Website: lowes
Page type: billing-address
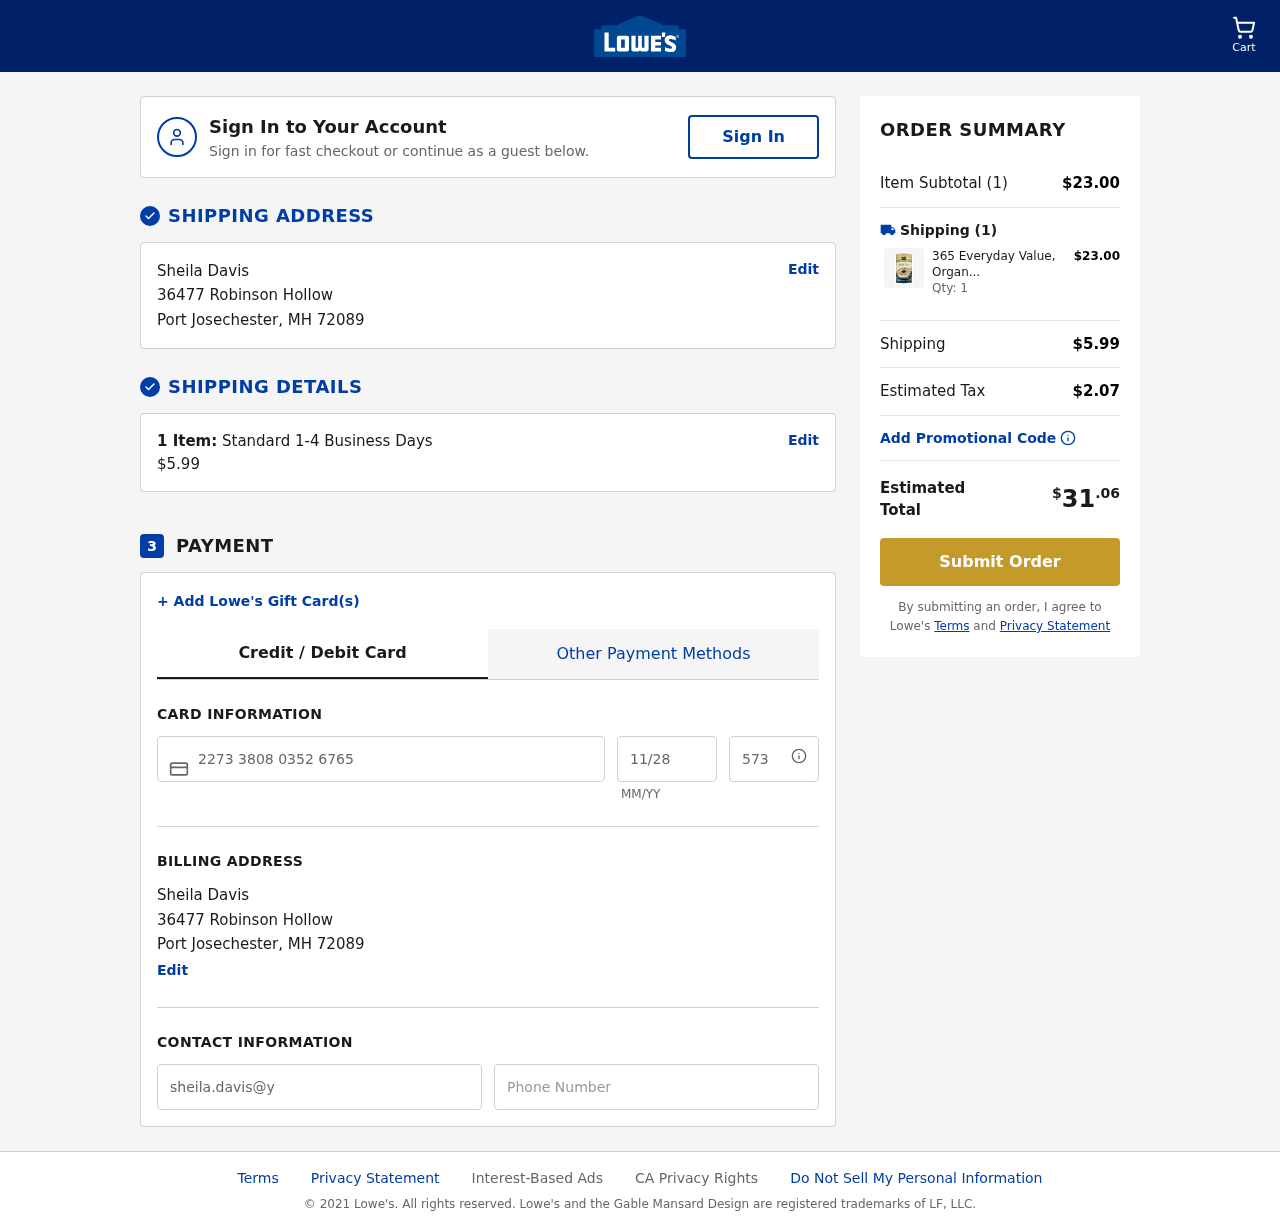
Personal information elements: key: PII_CARD_CVV
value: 573
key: PII_CARD_EXPIRY
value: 11/28
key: PII_CARD_NUMBER
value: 2273 3808 0352 6765
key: PII_CITY
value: Port Josechester
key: PII_EMAIL
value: sheila.davis@yahoo.com
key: PII_FULLNAME
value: Sheila Davis
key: PII_PHONE
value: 7417976201
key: PII_POSTCODE
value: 72089
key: PII_STATE_ABBR
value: MH
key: PII_STREET
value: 36477 Robinson Hollow
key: PII_FULLNAME2
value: Sheila Davis
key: PII_CITY2
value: Port Josechester
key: PII_STATE_ABBR2
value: MH
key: PII_POSTCODE_FULL
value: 72089
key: PII_POSTCODE_NUMERIC
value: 72089
Product elements: key: PRODUCT1_NAME
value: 365 Everyday Value, Organic Quick Oats, 18 oz
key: PRODUCT1_PRICE
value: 23
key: PRODUCT1_QUANTITY
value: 1
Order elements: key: ORDER_NUM_ITEMS
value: Cart
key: ORDER_NUM_ITEMS
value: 1 Item:
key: ORDER_NUM_ITEMS
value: Item Subtotal (1)
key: ORDER_SHIPPING_COST
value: $5.99
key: ORDER_SUBTOTAL
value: $23.00
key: ORDER_TAX
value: $2.07
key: ORDER_TOTAL
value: $31.06